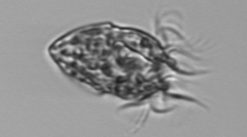
Label: Strombidium_morphotype1